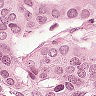
Metastatic tissue present: yes